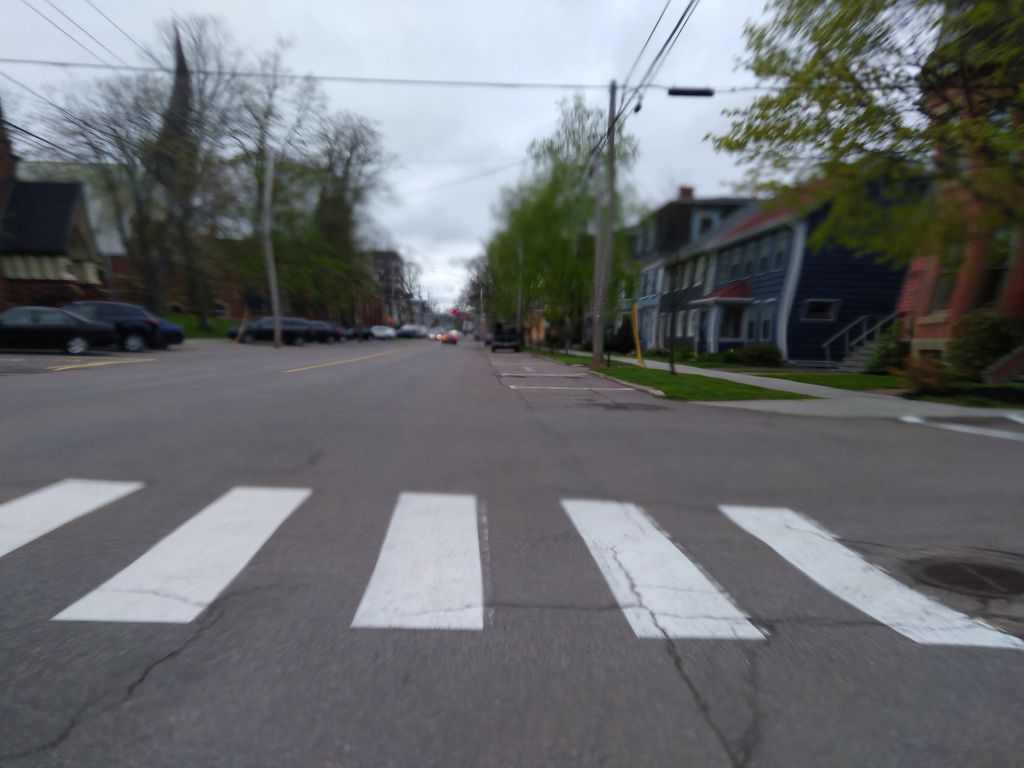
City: charlottetown